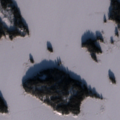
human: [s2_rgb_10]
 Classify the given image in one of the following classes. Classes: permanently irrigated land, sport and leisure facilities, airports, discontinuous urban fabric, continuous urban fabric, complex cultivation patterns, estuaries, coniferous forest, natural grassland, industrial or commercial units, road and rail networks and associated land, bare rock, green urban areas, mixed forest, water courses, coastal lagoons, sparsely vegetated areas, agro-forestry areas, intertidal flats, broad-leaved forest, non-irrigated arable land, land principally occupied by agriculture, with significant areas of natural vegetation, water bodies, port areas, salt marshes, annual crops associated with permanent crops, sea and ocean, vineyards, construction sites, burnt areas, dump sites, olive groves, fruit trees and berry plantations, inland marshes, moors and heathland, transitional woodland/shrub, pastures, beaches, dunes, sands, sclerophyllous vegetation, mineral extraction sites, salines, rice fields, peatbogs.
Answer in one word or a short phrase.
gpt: coniferous forest, sea and ocean